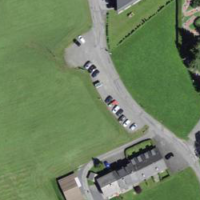
EUNIS habitat code: 55
Species observed at this site:
Pyrrhocorax graculus